Interaction volume radius: 10 \u00c5
Interaction volume height: 10 \u00c5
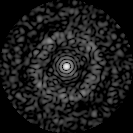
Disorder parameter: 0.8287